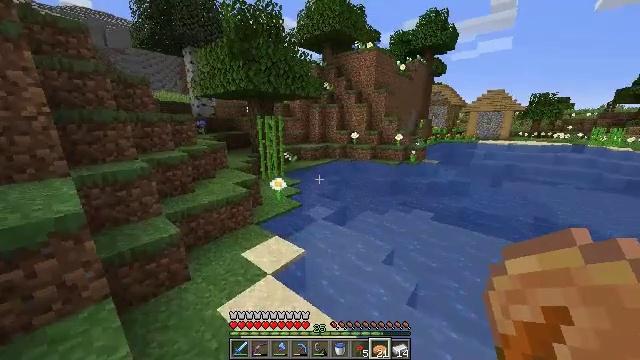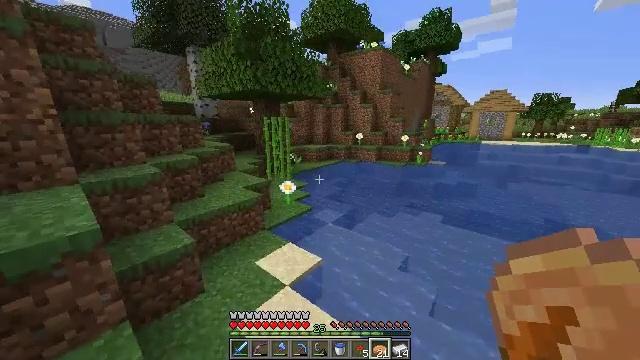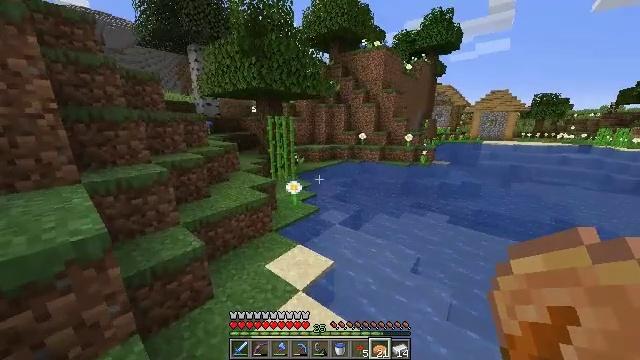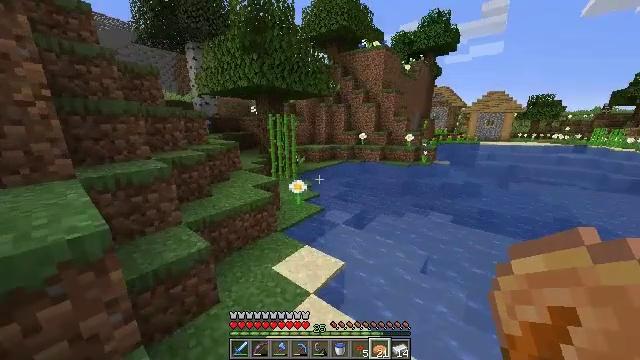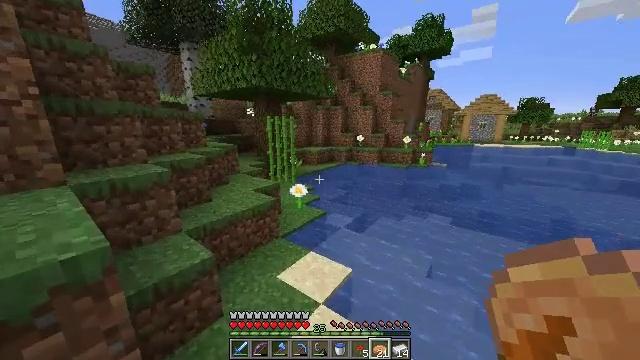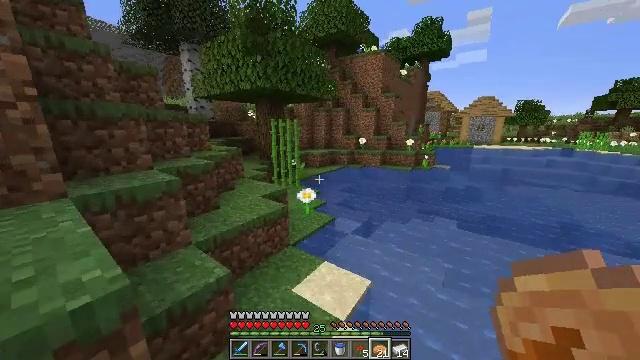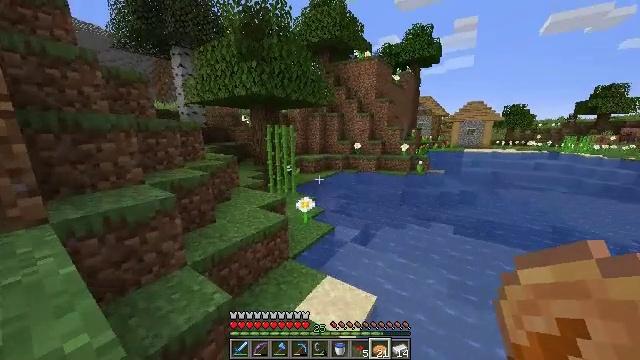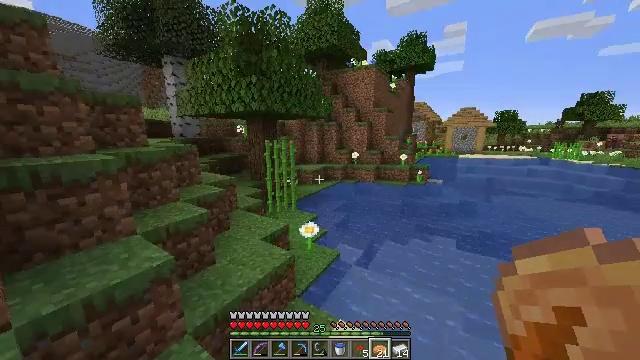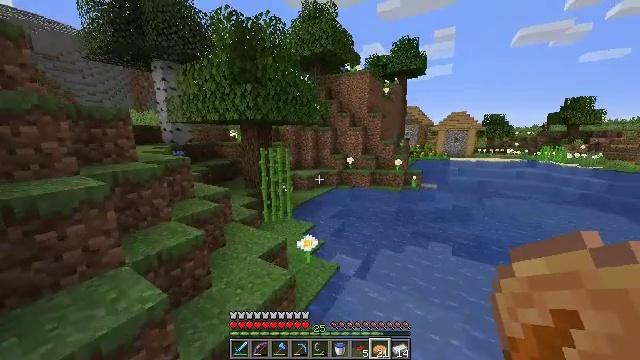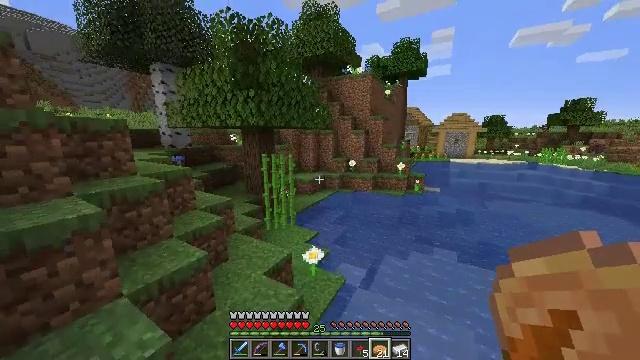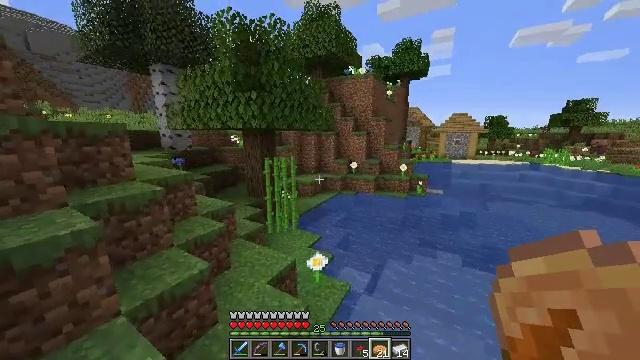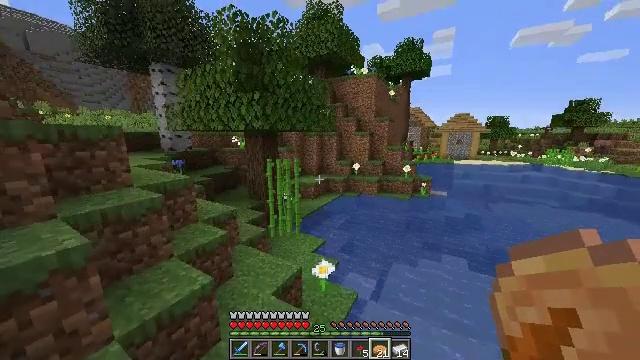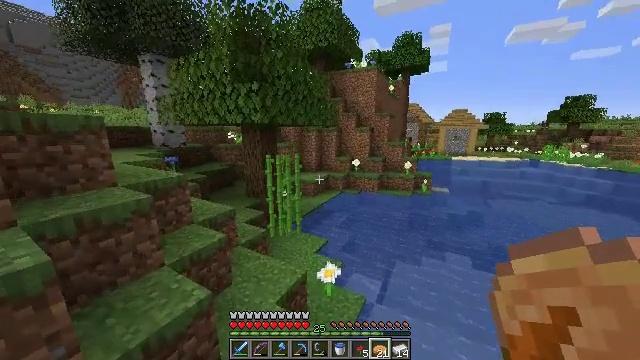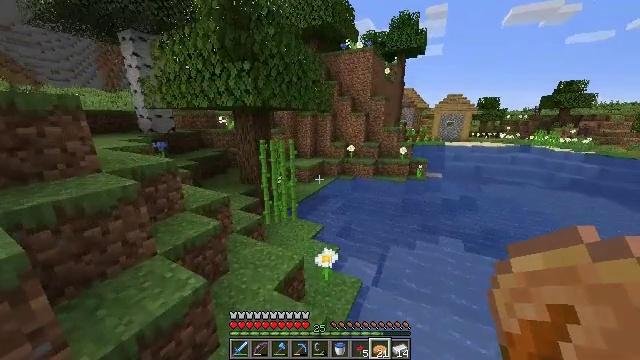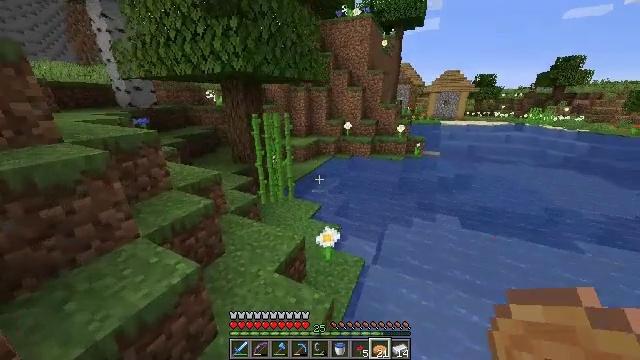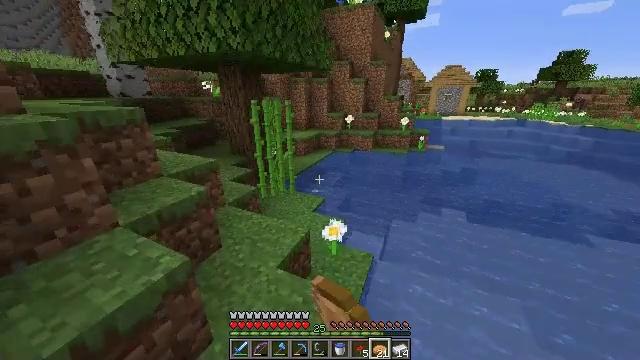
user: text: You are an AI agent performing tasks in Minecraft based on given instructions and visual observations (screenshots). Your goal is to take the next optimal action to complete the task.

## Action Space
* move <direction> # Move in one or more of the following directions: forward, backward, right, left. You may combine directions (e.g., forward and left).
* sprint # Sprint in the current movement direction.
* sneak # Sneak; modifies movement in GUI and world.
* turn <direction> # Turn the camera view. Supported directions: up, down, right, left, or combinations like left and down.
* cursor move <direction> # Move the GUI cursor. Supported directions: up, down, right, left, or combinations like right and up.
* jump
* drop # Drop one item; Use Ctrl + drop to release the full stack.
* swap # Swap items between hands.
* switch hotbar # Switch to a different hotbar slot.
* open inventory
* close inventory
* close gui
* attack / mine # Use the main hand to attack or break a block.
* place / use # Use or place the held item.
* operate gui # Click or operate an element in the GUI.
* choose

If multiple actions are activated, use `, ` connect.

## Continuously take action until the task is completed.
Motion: motion action
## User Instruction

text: Collect oxeye daisy from the ground.
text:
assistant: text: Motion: move forward and move left, sprint, jump
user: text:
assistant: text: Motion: move forward and move left, sprint, jump
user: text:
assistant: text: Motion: move forward and move left, sprint, jump
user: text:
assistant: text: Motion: move forward and move left, sprint, turn right, jump
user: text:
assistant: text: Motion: move forward and move left, sprint, jump
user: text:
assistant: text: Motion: move forward and move left, sprint, turn right, jump
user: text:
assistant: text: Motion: move forward and move left, sprint, turn right, jump
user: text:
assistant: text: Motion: move forward and move left, sprint, turn right, jump
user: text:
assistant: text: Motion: move forward, sprint, jump
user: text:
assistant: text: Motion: move forward, jump
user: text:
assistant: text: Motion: move forward, jump
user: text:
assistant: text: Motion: move forward, turn right, jump
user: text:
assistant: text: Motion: move forward, turn right and down
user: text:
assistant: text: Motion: move forward, turn right and down, attack / mine
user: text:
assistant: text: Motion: move forward, attack / mine
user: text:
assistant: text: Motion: move forward, attack / mine
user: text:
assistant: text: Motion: move forward
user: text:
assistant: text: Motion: move forward, attack / mine
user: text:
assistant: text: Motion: move forward, attack / mine
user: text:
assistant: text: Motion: move forward, turn left and up, attack / mine
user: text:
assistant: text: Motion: move forward
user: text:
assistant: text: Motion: move forward, turn left and down, attack / mine
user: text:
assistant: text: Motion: move forward, turn down, attack / mine
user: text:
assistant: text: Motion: move forward
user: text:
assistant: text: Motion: move forward, turn left
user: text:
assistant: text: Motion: move forward, turn left and up
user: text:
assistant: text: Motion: no_op